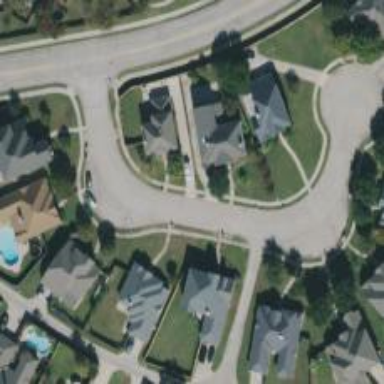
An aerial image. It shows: Alley classified as service road.